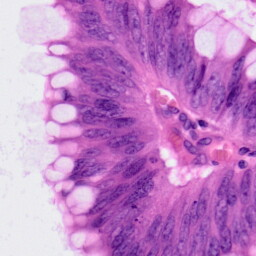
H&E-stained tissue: Colon